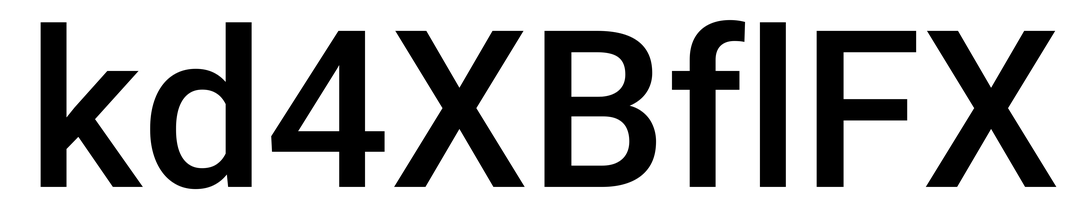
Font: Roboto_Medium